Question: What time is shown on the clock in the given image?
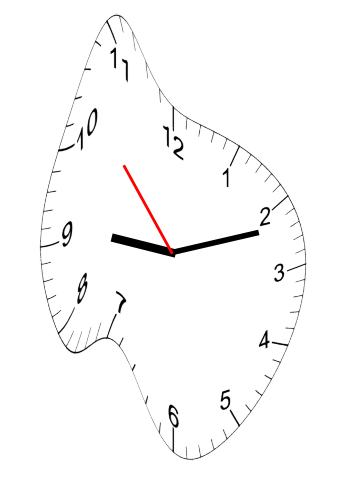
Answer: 09:11:53